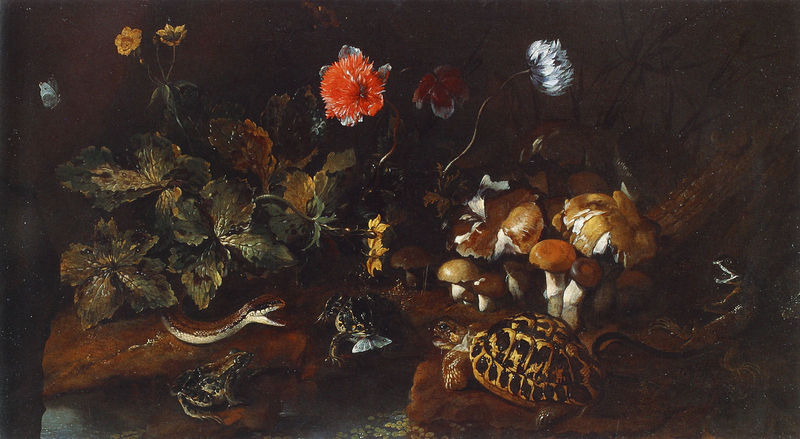
Titel: Waldbodenstück mit Nattern, Eidechse, Schildkröte und Schmetterlingen
Künstler: Paolo Porpora
Institution: Cardiff, National Museum & Galleries of Wales
Schlagwörter: blätter, dunkel, gemälde, wasser, weiß, gelb, ocker, ufer, blume, blumen, braun, schwarz, blüten, rot, tiere, bild, natur, pflanzen, wald, stilleben, stillleben, löwenzahn, fliege, tulpe, panzer, schlange, nelke, salamander, fröhlich, schildkröte, lurch, frosch, kröte, pilze, meerestiere, amphibien, frösche, pilz, natter, reptilien, menue, kröten, b, schildkrüte, steinpilz, pfifferlinge, weisse blume, marerite